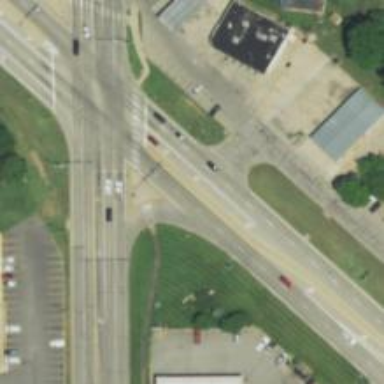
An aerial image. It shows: Crossing road.